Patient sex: F
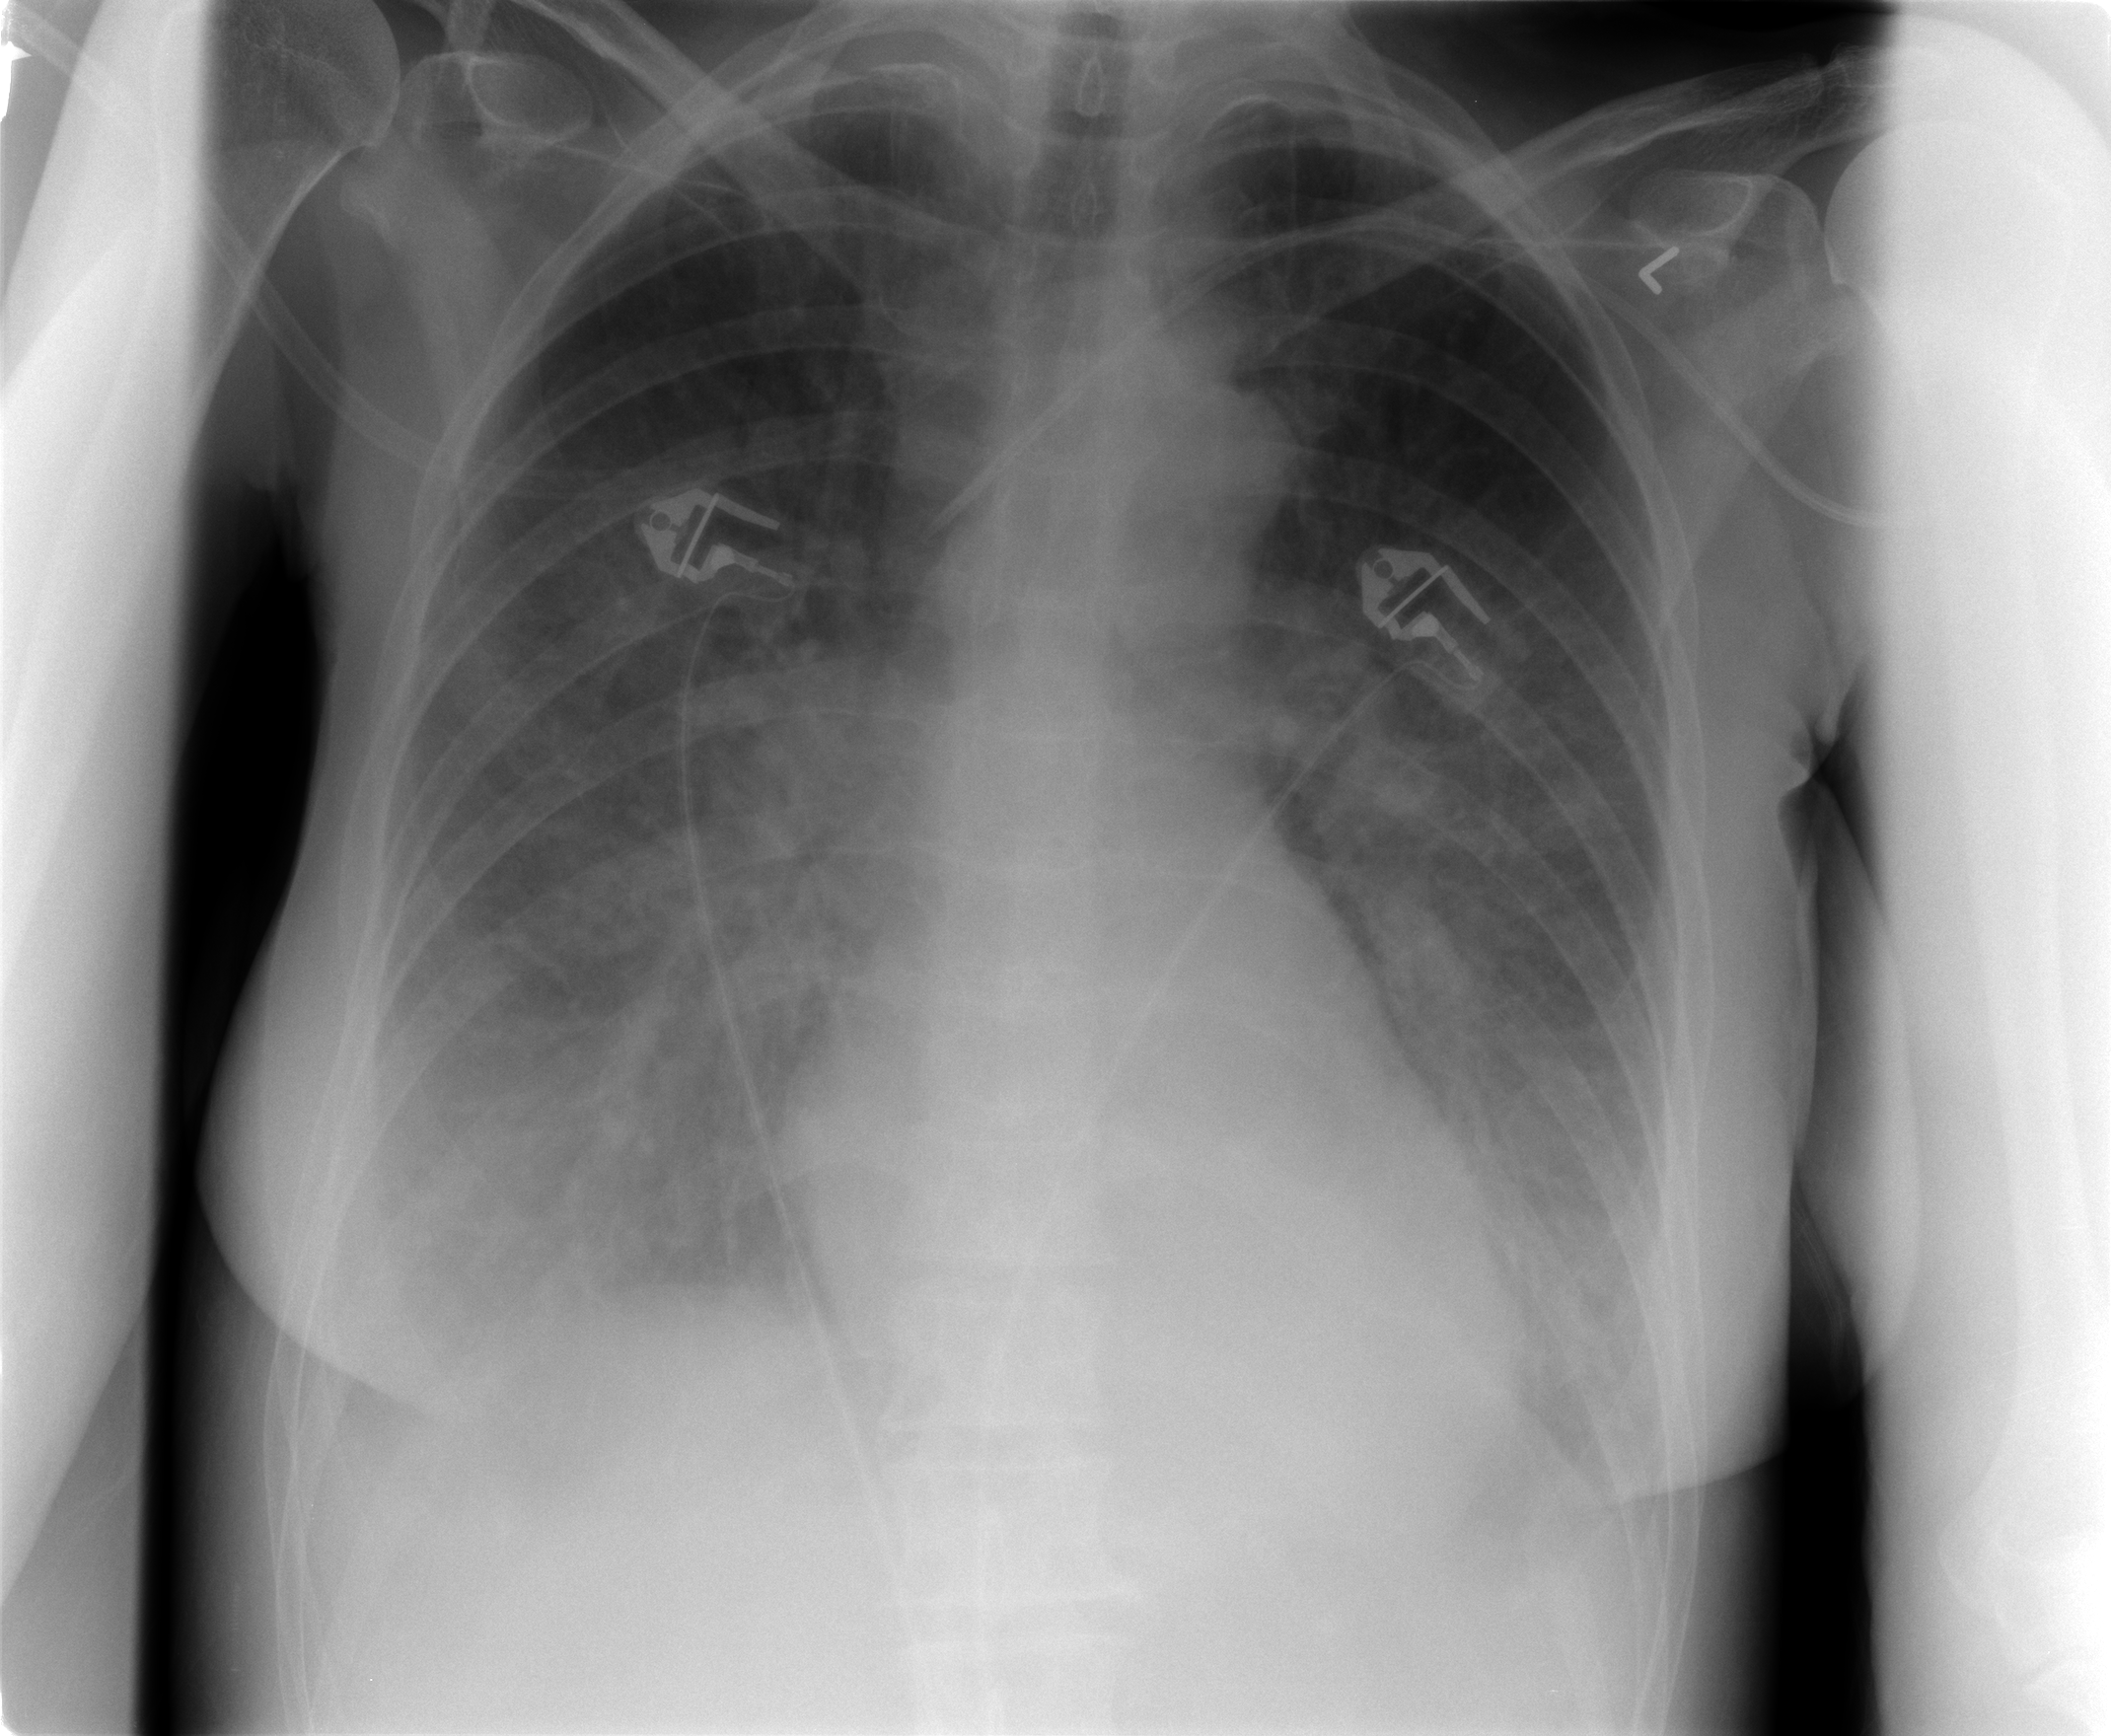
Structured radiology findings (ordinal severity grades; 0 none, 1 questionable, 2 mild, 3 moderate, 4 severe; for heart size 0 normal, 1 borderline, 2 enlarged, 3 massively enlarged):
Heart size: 0
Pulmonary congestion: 0
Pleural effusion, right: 2
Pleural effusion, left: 2
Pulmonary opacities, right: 3
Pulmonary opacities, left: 3
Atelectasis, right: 2
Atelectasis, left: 2